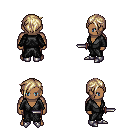
a pixel art fantasy rpg character, male body template, human, dark skin, gray robe, gold greaves, white blonde pixie cut hairstyle, metal boots, dagger, four views (front, back, left, right), 2x2 character sprite sheet, small pixel art, hard edges, no anti-aliasing